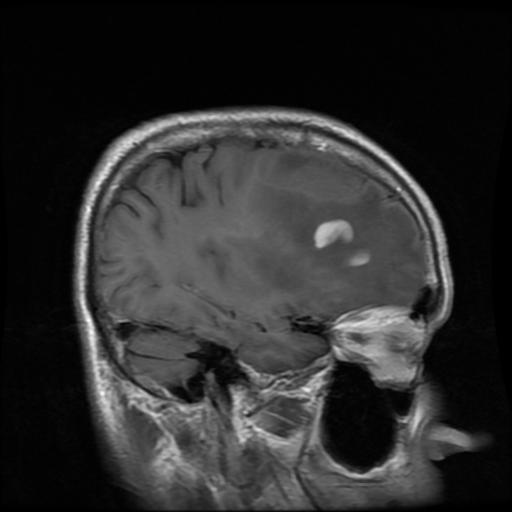
Label: glioma